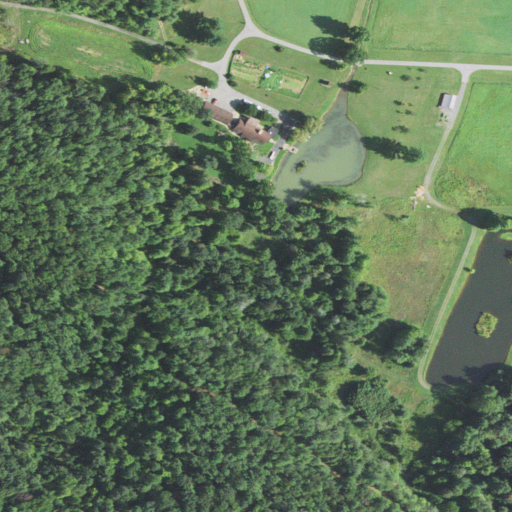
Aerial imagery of valley in Virginia named Gum Corner Hollow containing mixed forest, deciduous forest, pasture, open water, evergreen forest, low intensity development, and open development